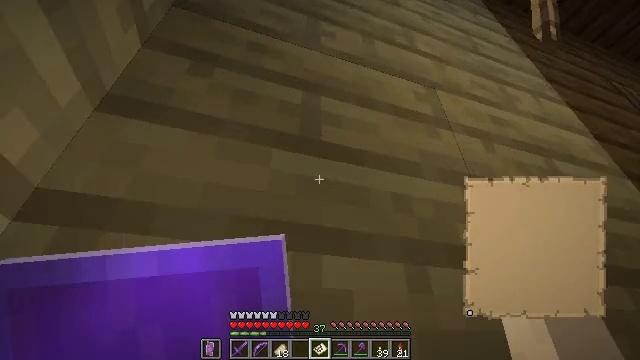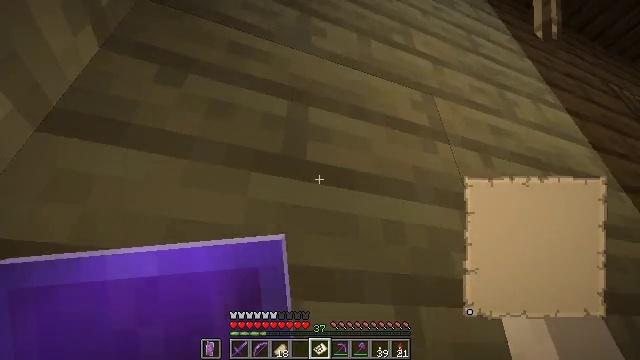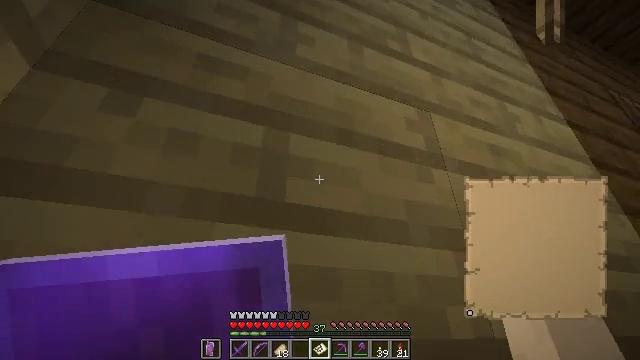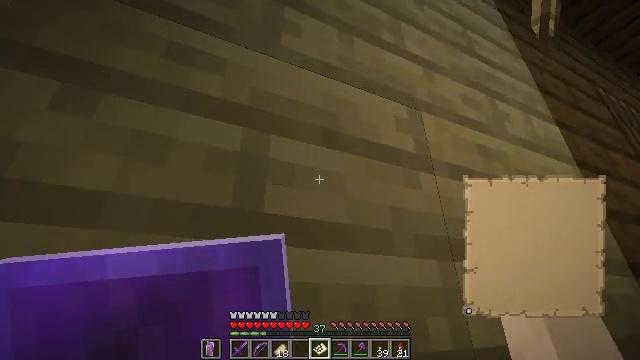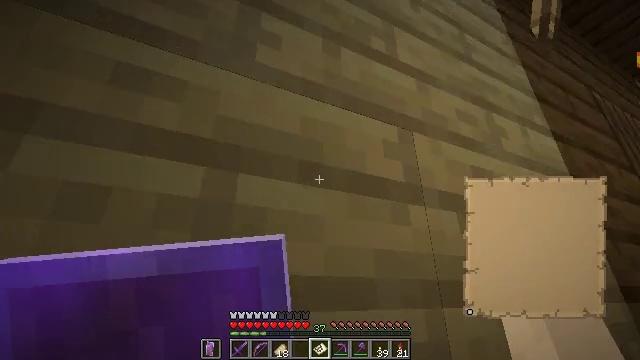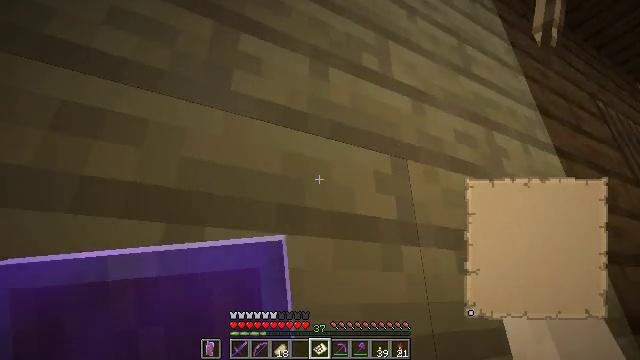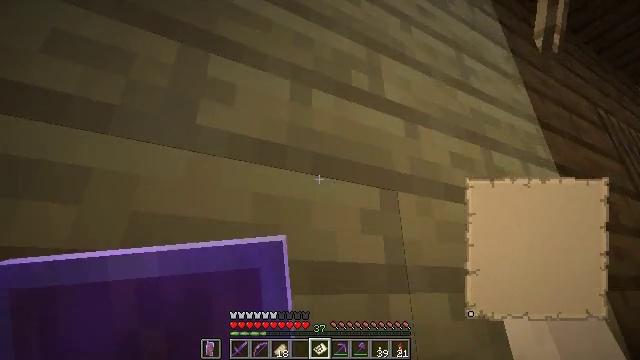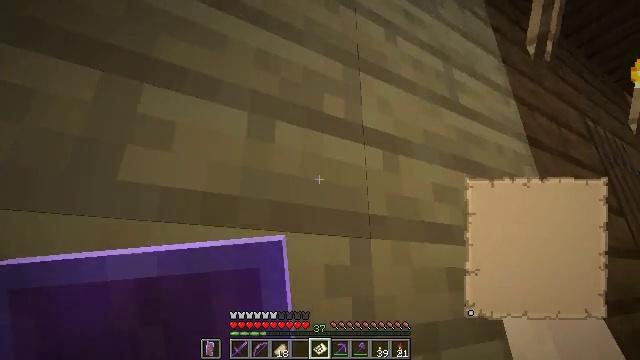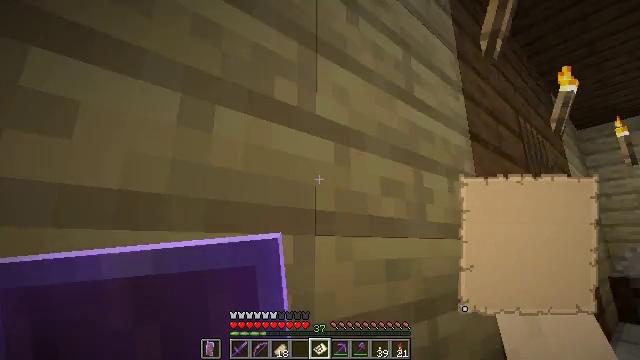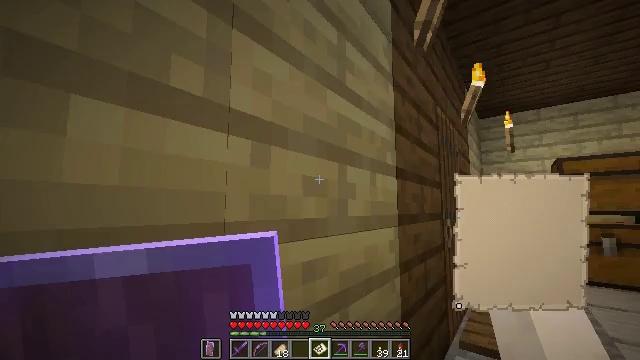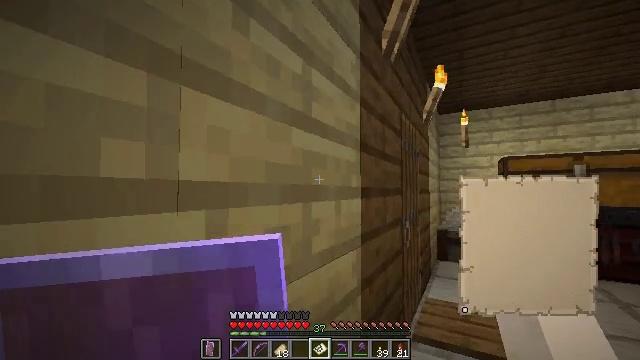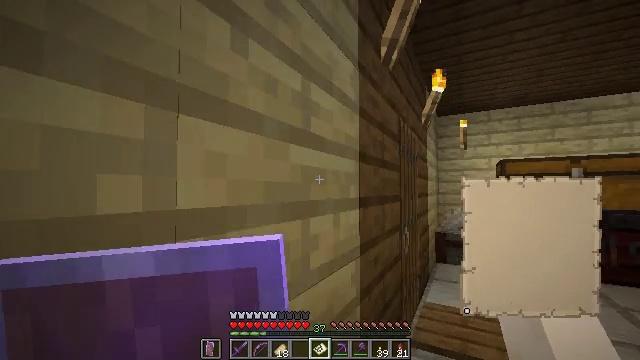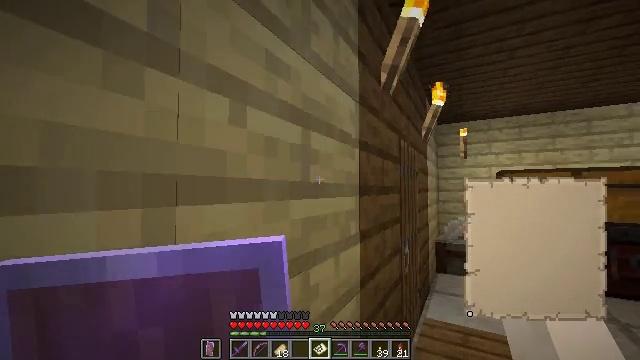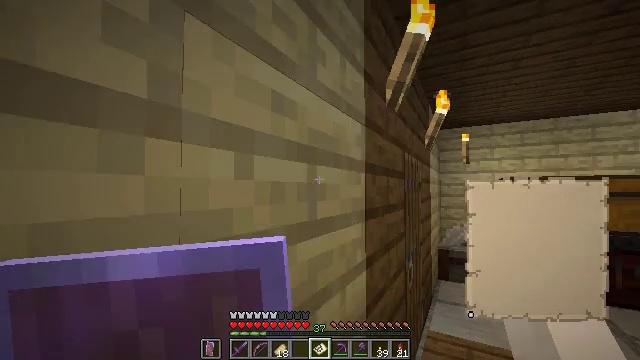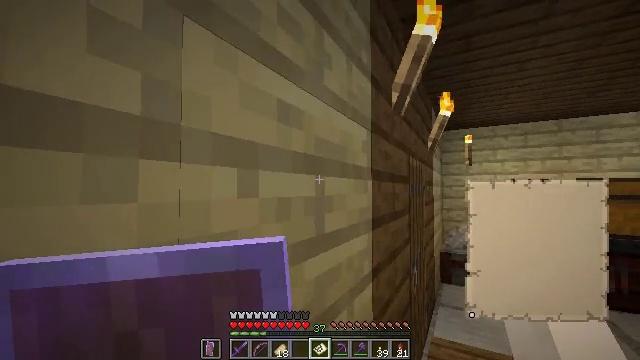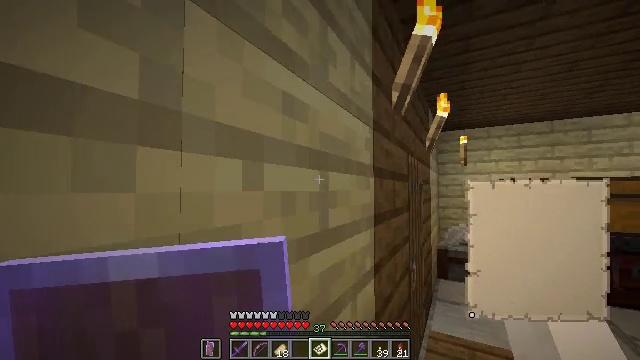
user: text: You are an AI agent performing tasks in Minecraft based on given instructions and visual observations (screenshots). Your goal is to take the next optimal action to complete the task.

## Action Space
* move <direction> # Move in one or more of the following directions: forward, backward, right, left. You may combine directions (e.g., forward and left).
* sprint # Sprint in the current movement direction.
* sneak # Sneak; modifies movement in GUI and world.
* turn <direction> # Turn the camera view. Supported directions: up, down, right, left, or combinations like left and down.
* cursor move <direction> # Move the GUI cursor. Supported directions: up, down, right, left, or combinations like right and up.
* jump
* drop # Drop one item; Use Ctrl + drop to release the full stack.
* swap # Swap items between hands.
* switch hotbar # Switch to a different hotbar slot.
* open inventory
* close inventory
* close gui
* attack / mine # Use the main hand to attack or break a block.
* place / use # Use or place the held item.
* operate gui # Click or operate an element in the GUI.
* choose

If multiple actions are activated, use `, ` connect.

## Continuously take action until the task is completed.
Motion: motion action
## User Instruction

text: Make a filled map at the crafting table.
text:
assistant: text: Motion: move forward, sprint, turn right and down
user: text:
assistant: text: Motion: move forward, sprint, turn right and down
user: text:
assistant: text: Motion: move forward, sprint, turn right and down
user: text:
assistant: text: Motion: move forward, sprint, turn right and down
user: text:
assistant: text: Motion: move forward, sprint
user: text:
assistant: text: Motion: move forward, sprint
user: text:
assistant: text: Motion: move forward, sprint, turn right and down
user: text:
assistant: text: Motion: move forward, sprint, turn right and down
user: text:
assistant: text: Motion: move forward, sprint, turn right and down
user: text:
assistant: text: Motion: move forward, sprint, turn right and down
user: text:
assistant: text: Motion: move forward, sprint
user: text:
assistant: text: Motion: move forward, sprint
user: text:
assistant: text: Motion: move forward, sprint
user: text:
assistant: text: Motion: move forward, sprint
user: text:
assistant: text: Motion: move forward, sprint
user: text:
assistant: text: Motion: move forward, sprint
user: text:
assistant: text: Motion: move forward, sprint
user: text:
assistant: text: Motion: move forward, sprint
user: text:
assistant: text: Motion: move forward and move right, sprint
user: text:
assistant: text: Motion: move forward and move right, sprint
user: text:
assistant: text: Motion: move forward and move right, sprint
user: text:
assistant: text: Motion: move forward and move right, sprint
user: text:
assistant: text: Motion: move forward and move right, sprint
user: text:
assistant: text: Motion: move forward and move right, sprint, turn left and down
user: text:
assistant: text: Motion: move forward and move right, sprint, turn left and down
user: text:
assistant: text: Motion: move forward and move right, sprint, turn left and down
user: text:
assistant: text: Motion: move forward, turn left and down
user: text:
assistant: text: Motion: move forward, turn left and down
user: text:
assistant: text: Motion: move forward, turn left and down
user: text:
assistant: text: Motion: move forward